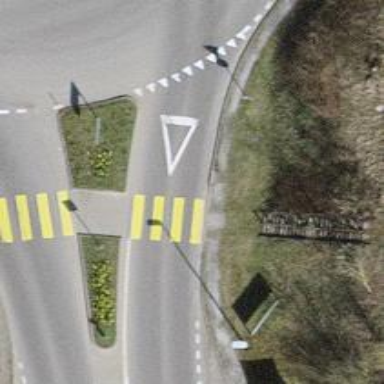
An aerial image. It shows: Set of steps on the road.